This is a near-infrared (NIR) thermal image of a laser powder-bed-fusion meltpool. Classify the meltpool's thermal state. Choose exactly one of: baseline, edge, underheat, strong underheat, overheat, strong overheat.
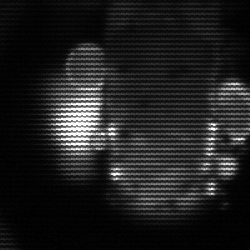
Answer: strong underheat